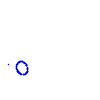
Particle: kaon